Question: I am developing a cloud platform and I want to Store documents and video files.
First concept was to use MongoDB for the simple documents and for large video files cassandra. But i have read that with cassandra i'll have a problem if the file is larger than 64 MB.
On the other hand mongoDB has GridFS that allows files larger than 100MB.
I have connected mongoDB with Java. At start the database was 80MB, when I inserted a 1.80GB video file with GridFS into MongoDB i was expecting the Database to capture something like 1.9GB disk spase, but it captured 6 GB .... 3 times the size of the file.
Here is the code i used:
'''
MongoClient mongo = new MongoClient("localhost", 27017);
DB db = mongo.getDB("testdb");
DBCollection table = db.getCollection("user");
String newFileName = "Video";
File videoFile = new File("e:\Magnificent.mp4");
GridFS gfsText = new GridFS(db, "video");
GridFSInputFile gfsFile = gfsText.createFile(videoFile);
gfsFile.setFilename(newFileName);
gfsFile.save();
'''
Also, after run the application and save the file into mongodb the following files are created into the DB folder. Pease notice the size of the files:

1st question is why it captures so much disk space ??
2ond question: Is there any chance to use cassandra for storing video files 500MB-1GB ???
Thanks for any advice
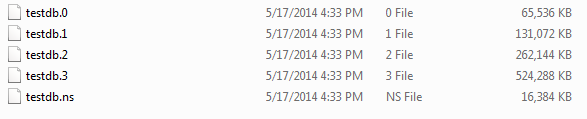
Answer: Ad 1:
It's because the files are splited into chunks with 2 collections created, one for the binary part (a chunk) and one for the metadata. You can read way more on the MongoDB documentation <URL>.
Ad 2:
Yes, there is a way to store a file that is way above 64MB in Cassandra. You can easily build a mechanism to split the files into chunks and keep them as a separated entries. That will work in the exactly same way as MongoDB GridFS implementation. And you will not be the first one - DataStax, a company that claims to be "behind" Cassandra, have this already implemented in their commercial stack, called Enterprise. You can read about <URL>.
Overall, if you will decide to build your own solution it should be fairly simple and straight forward - all you need to do is just to split the files and put the content in more than one record.
On the other note the philosophical question is "why". Why would you like to use a system to store such a big file? There are so many better ways to handle that, including distributed and replicated file/storage systems similar to Amazon S3 or any other implementation, that will make your life so much easier on so many levels. Consider that as well, as a good replacement to BLOBs...